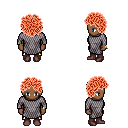
a pixel art fantasy rpg character, female body template, human, dark skin, chain mail, gold greaves, red curly afro hairstyle, bracelets, maroon shoes, four views (front, back, left, right), 2x2 character sprite sheet, small pixel art, hard edges, no anti-aliasing